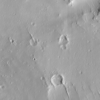
Label: not_dusty